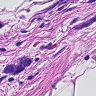
Metastatic tissue present: yes